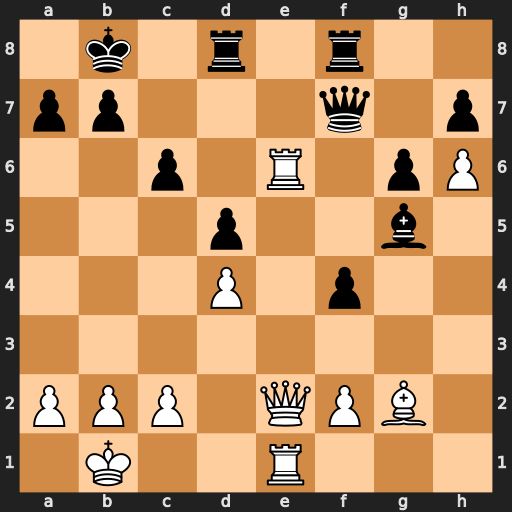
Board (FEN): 1k1r1r2/pp3q1p/2p1R1pP/3p2b1/3P1p2/8/PPP1QPB1/1K2R3
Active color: w
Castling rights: -
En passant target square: -
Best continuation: Qe5+ Qc7 Qxg5